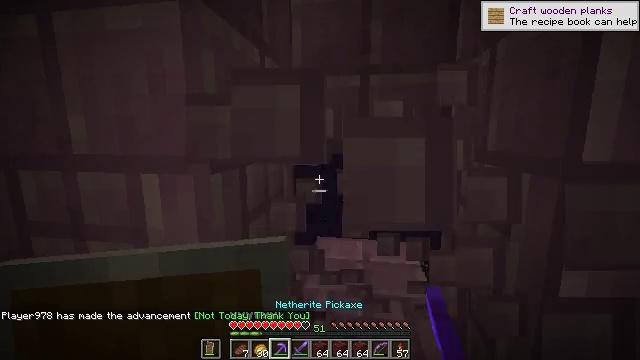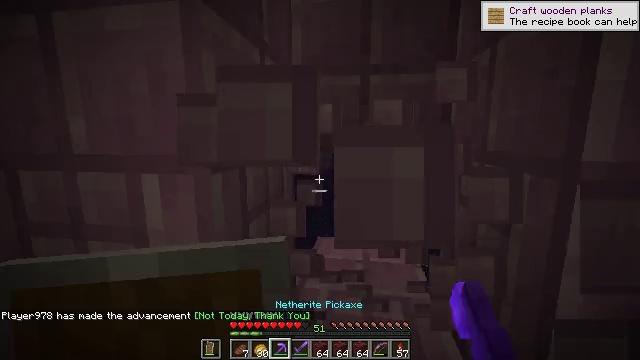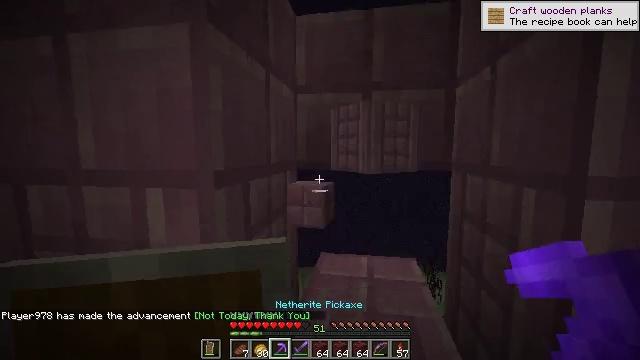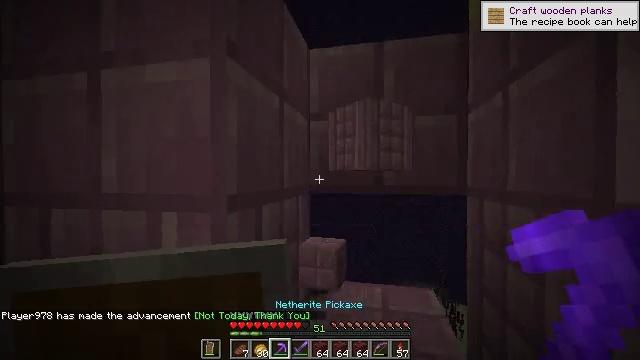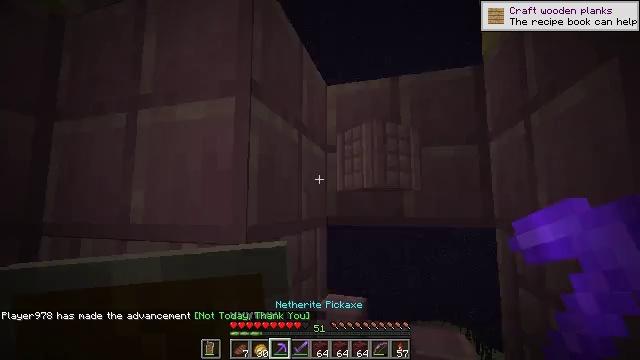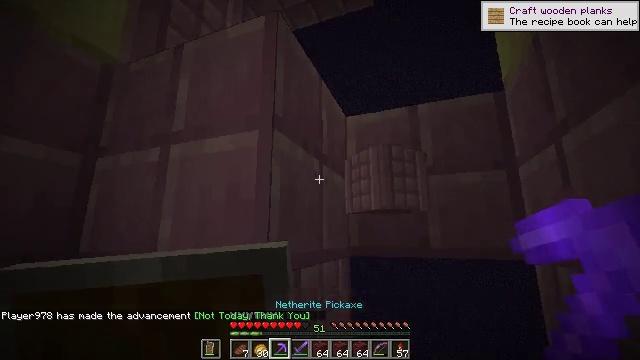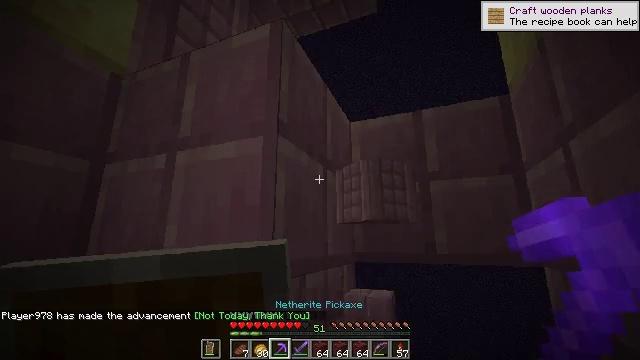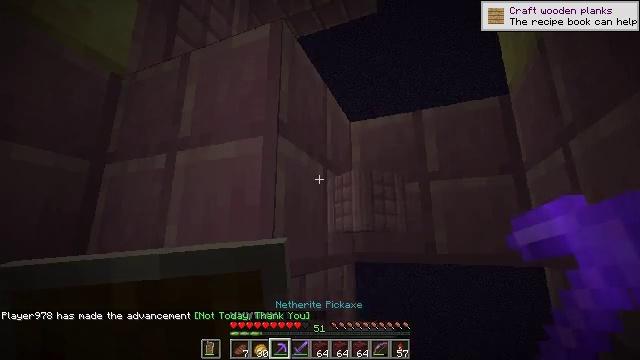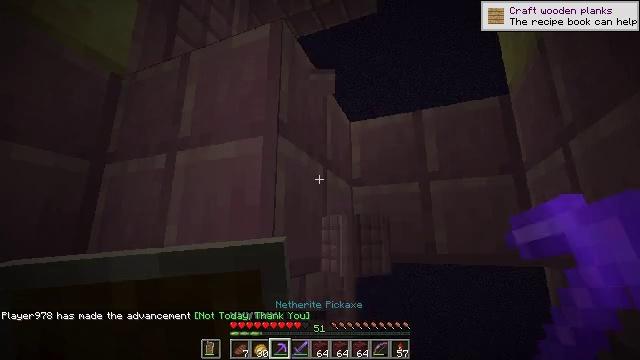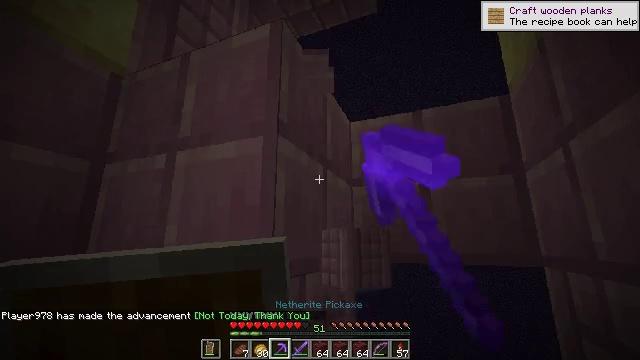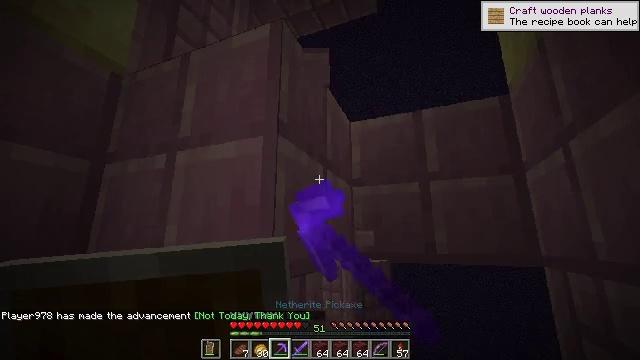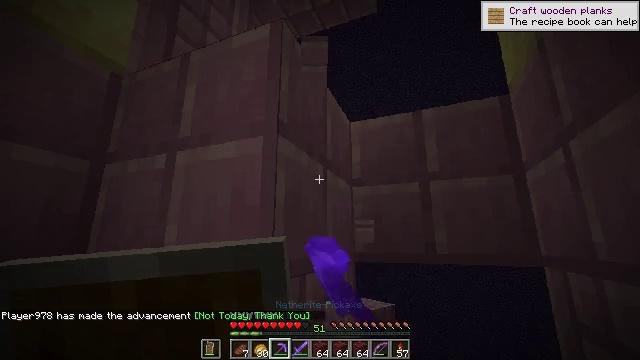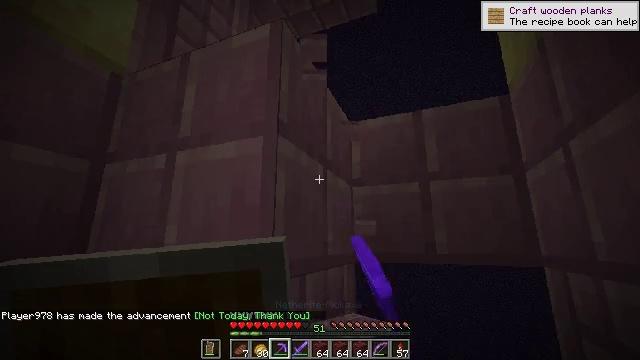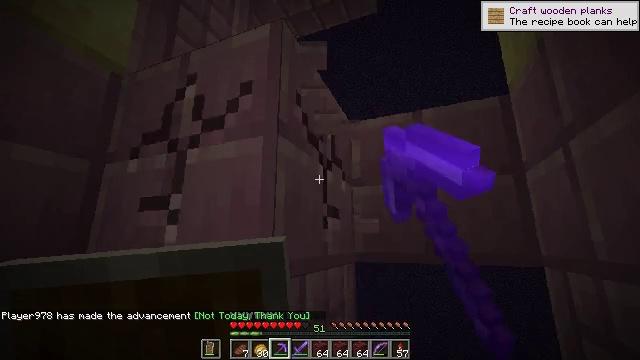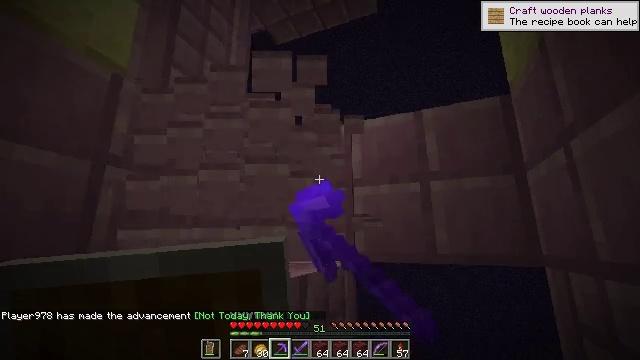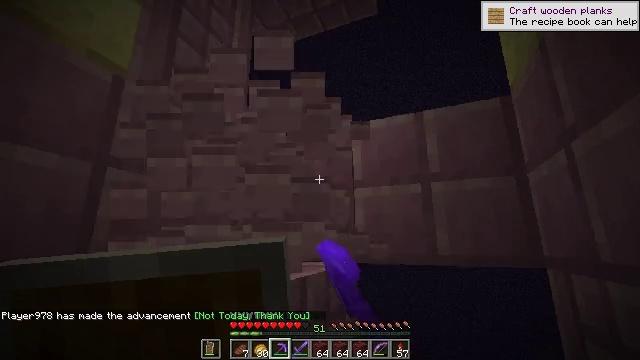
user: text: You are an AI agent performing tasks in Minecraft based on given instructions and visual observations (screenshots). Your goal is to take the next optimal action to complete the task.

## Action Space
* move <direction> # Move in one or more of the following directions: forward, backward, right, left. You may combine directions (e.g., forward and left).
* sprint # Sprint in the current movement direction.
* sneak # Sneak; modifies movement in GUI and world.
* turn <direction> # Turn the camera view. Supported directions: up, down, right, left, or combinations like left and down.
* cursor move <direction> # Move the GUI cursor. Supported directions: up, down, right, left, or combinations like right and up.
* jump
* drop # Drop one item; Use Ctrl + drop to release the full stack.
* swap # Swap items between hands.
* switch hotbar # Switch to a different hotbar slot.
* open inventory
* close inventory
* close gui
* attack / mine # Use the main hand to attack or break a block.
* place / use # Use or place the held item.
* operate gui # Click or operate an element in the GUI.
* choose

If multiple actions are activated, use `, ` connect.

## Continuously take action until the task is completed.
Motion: motion action
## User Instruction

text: Collect purpur blocks from an End City.
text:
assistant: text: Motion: attack / mine
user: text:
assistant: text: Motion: turn up
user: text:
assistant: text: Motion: turn left and up
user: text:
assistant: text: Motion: turn left and up
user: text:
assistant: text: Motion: turn left and up
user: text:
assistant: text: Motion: turn left and up
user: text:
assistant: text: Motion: no_op
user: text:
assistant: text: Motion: attack / mine
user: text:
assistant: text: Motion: attack / mine
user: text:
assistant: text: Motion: attack / mine
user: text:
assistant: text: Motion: attack / mine
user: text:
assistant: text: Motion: attack / mine
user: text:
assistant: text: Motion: attack / mine
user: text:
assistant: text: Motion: attack / mine
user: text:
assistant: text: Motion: no_op
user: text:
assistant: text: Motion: no_op
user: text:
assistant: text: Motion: turn right
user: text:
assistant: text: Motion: turn right and down
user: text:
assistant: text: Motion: attack / mine